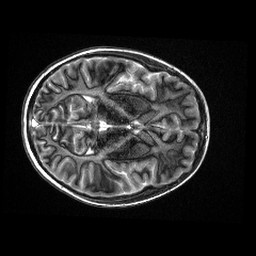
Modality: MP2RAGE
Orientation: axial
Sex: female
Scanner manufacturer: siemens
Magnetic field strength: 3 T
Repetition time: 5 s
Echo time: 0.00368 s